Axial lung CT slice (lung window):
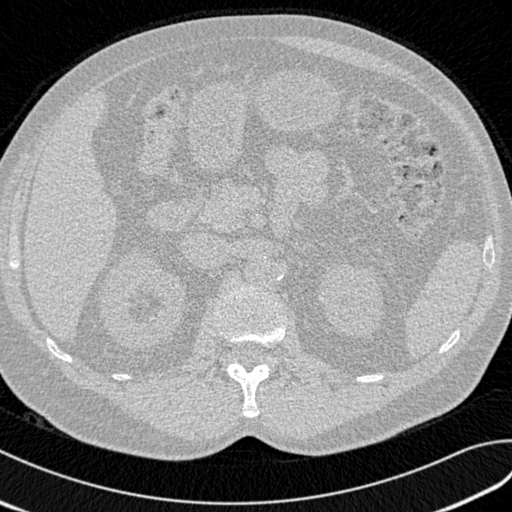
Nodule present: no